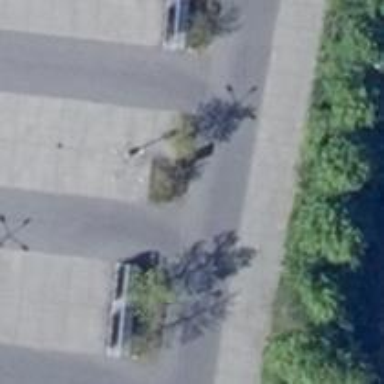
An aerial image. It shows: Road serving as parking aisle.